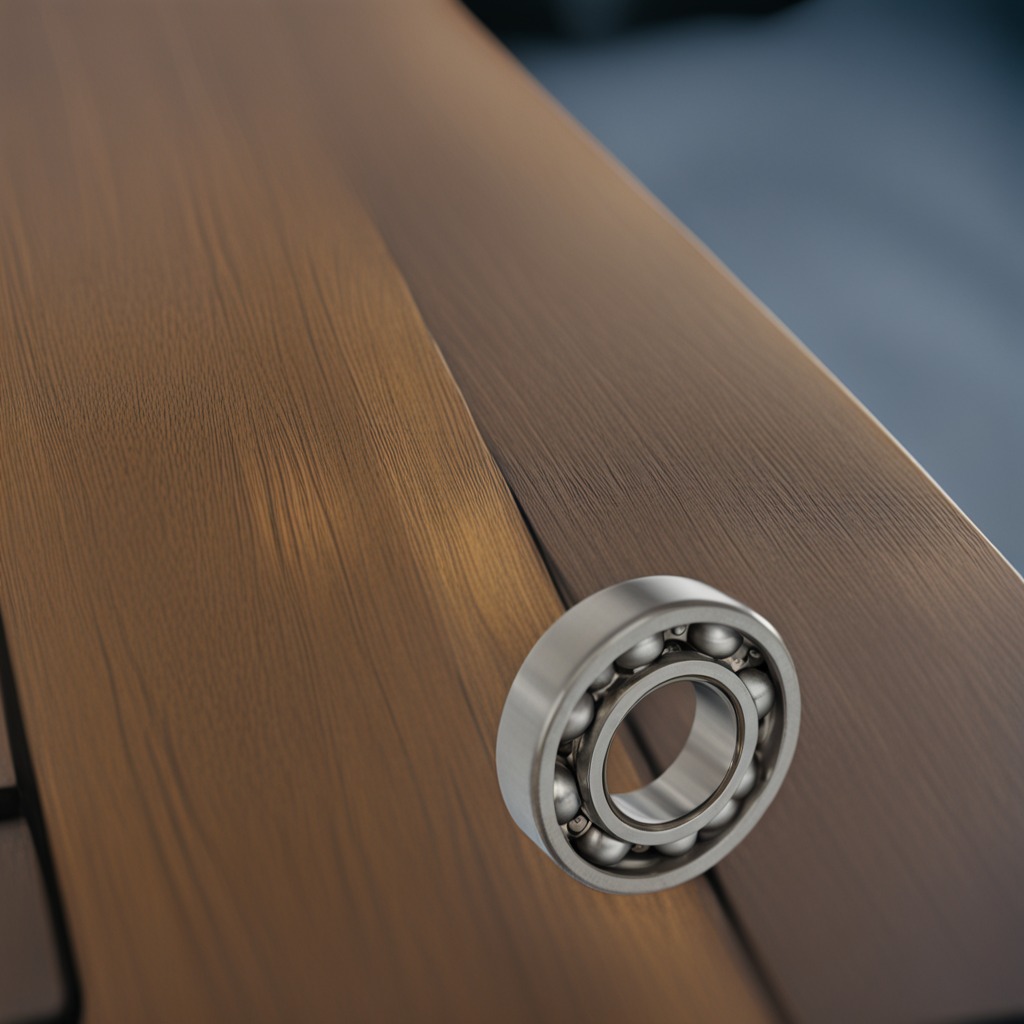
A metal ball bearing is lying on a old table in a small garage at twilight.